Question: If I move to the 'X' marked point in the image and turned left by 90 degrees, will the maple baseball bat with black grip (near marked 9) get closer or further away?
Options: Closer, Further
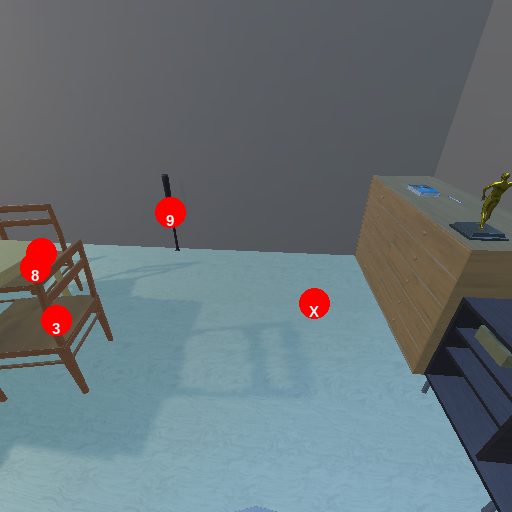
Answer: Closer